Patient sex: F
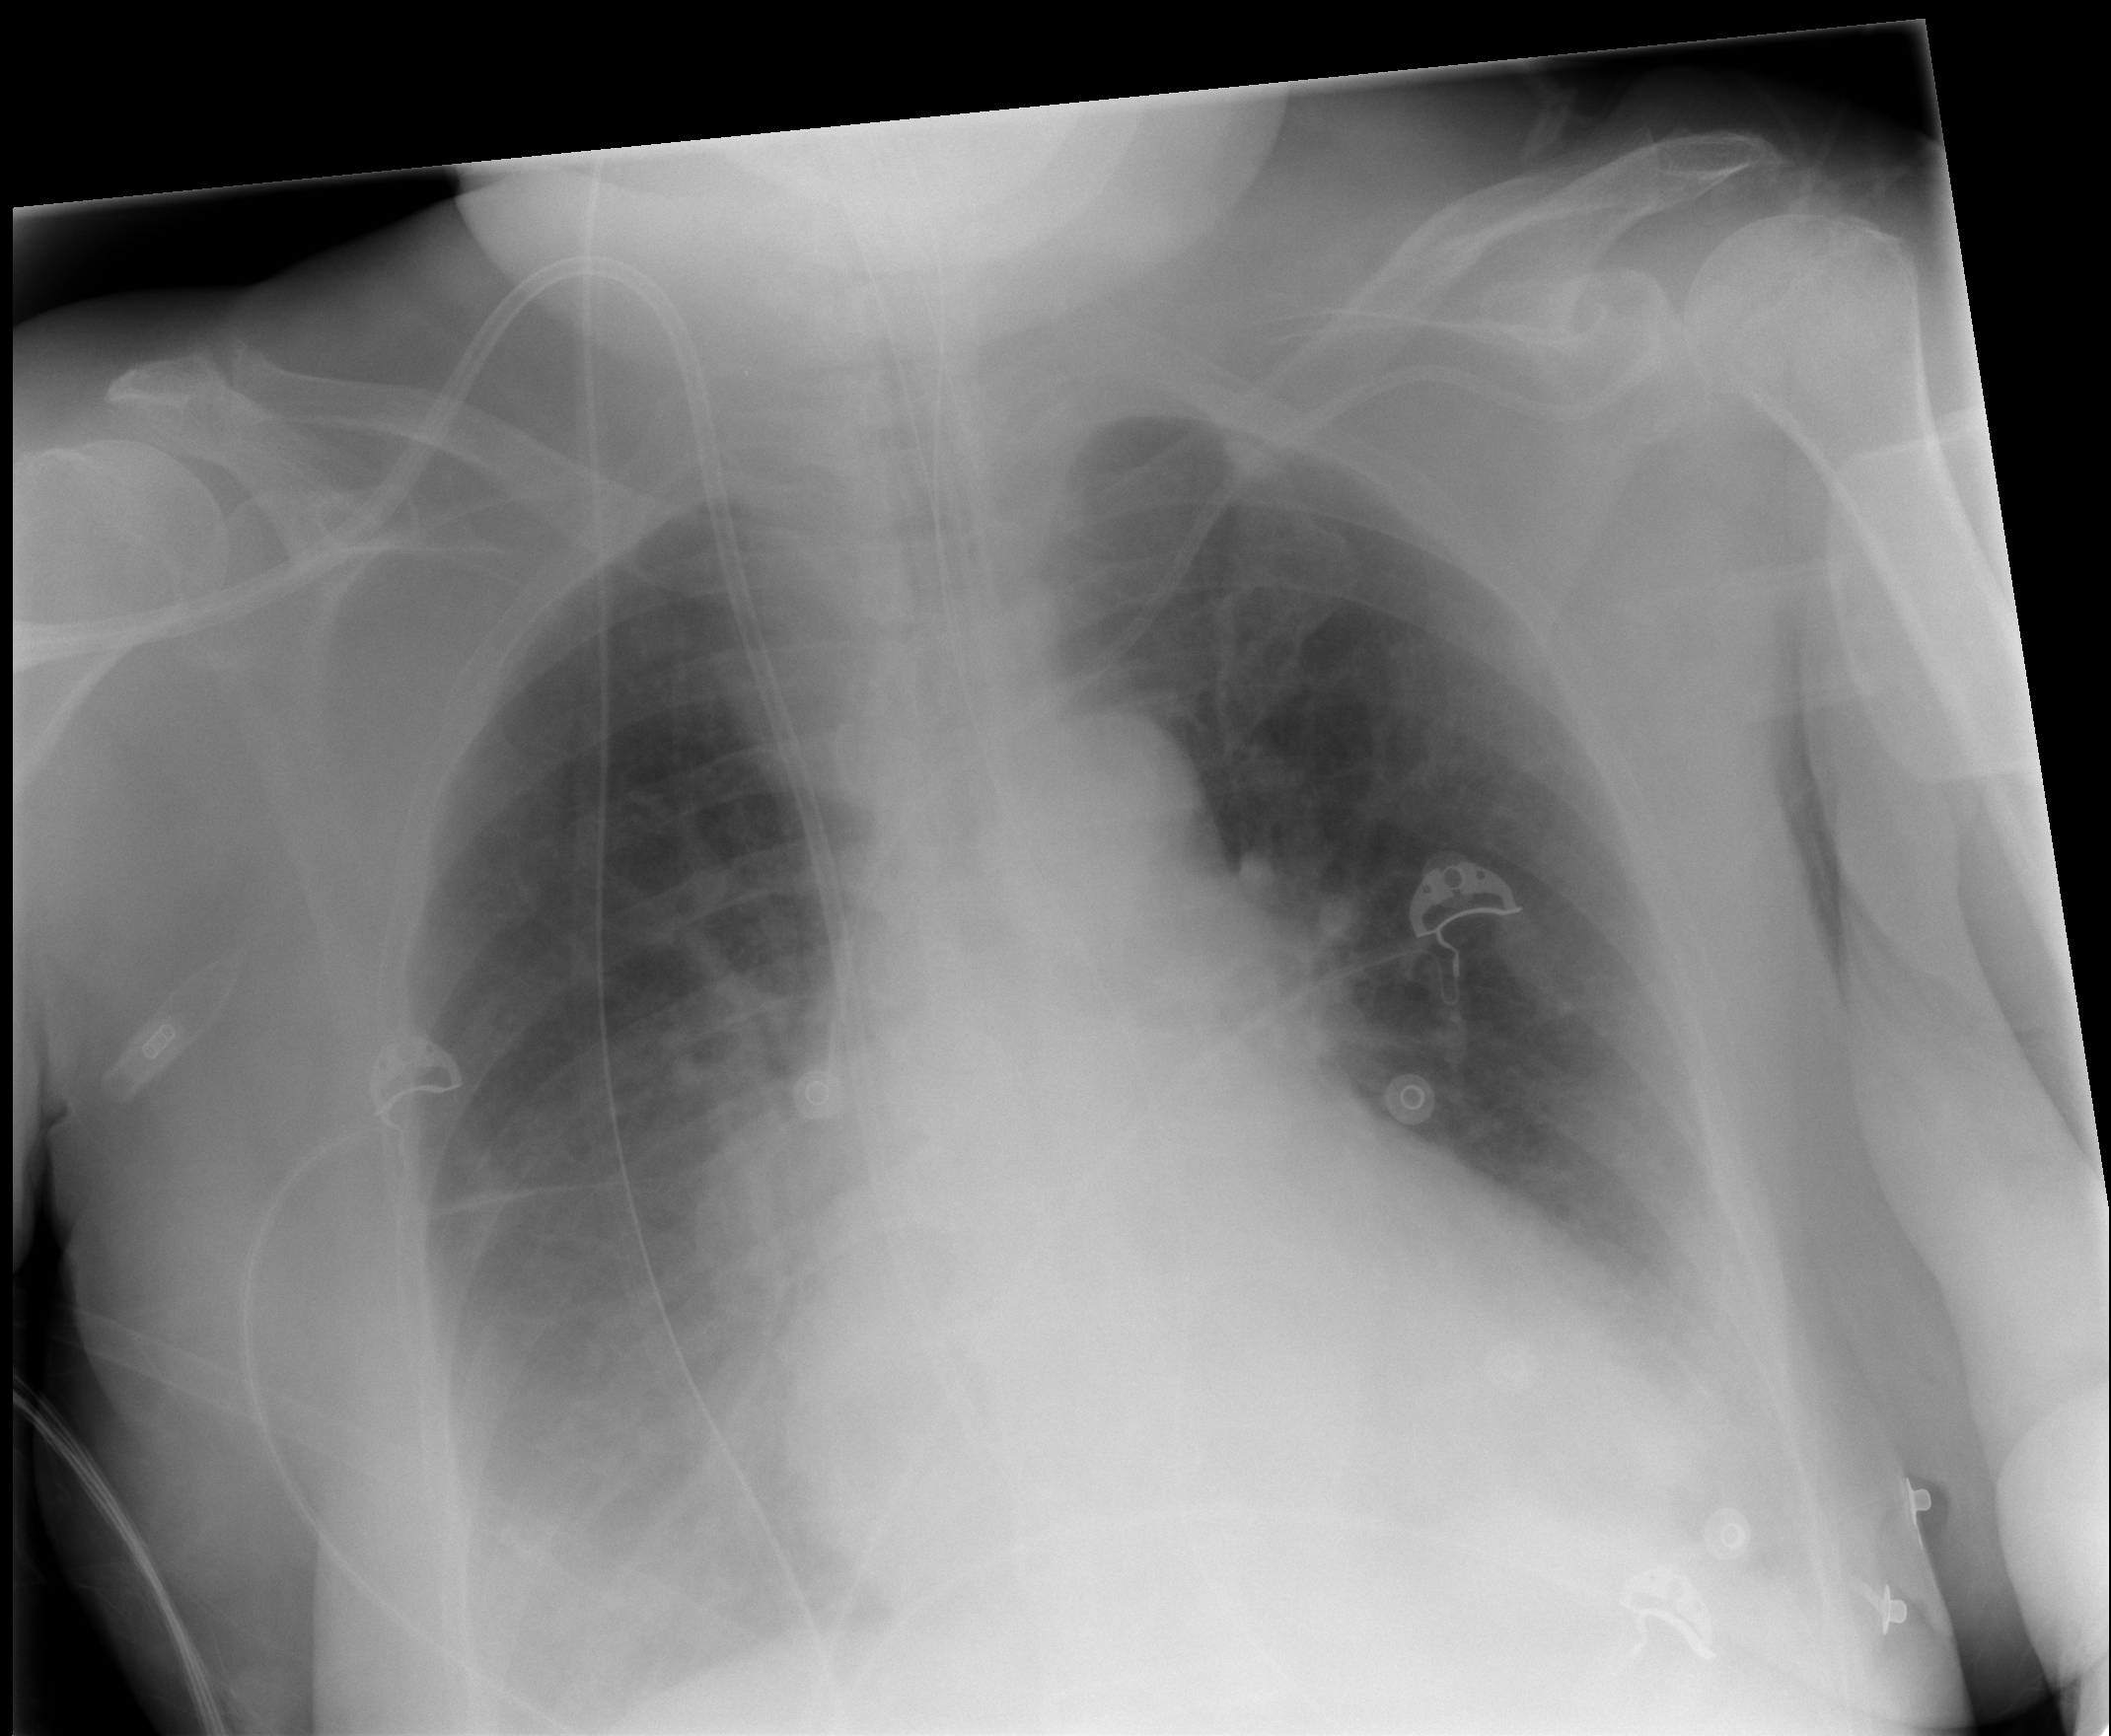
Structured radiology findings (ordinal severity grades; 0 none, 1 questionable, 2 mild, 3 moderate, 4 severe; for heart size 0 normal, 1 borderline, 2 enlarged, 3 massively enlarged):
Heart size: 2
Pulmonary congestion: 0
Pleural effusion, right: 2
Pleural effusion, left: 2
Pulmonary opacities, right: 0
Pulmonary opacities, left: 0
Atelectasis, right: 2
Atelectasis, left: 2